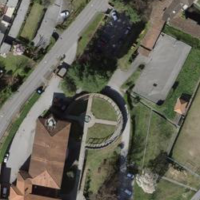
EUNIS habitat code: 55
Species observed at this site:
Prunus avium